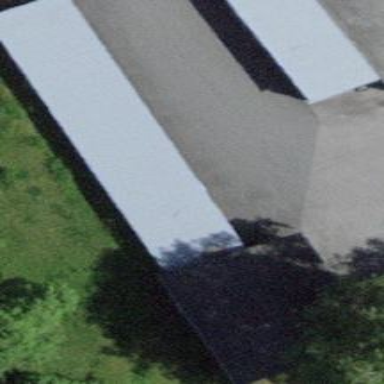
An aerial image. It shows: Garage building.